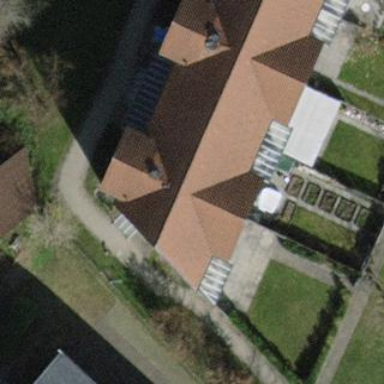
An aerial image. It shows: Terrace-style building with gabled roof.